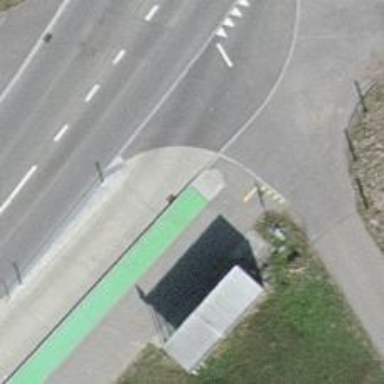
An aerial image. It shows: Platform with shelter for public transport.